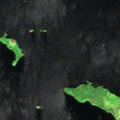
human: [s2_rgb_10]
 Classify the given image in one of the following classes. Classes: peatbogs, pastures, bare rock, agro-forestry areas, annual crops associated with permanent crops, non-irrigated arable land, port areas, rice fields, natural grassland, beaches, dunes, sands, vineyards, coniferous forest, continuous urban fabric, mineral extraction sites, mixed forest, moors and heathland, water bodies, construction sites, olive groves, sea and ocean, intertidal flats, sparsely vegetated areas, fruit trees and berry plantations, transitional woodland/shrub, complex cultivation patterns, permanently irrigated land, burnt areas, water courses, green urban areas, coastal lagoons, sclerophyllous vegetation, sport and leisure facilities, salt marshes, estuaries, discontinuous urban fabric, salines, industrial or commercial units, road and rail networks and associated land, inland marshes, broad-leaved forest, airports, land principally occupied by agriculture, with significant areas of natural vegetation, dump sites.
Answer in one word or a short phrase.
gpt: water bodies